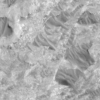
Label: not_dusty